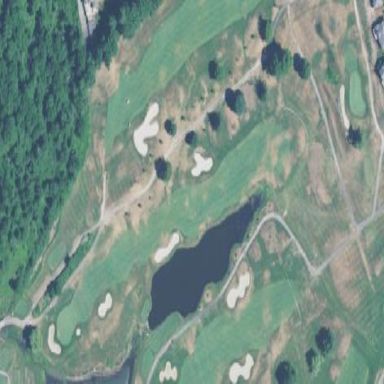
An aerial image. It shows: Water hazard on golf course. The hazard is natural water feature.